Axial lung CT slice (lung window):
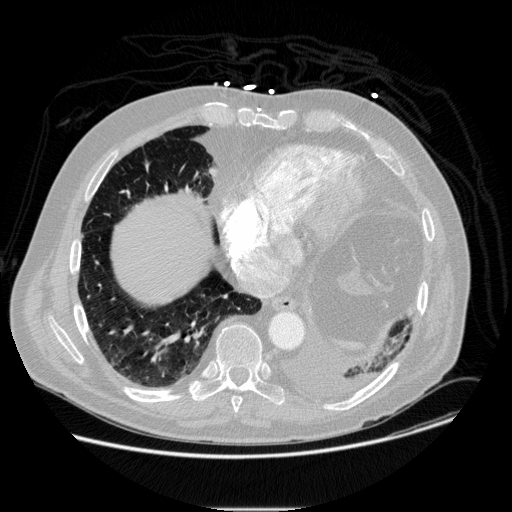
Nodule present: no